Interaction volume radius: 10 \u00c5
Interaction volume height: 15 \u00c5
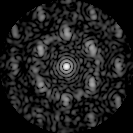
Disorder parameter: 0.6234